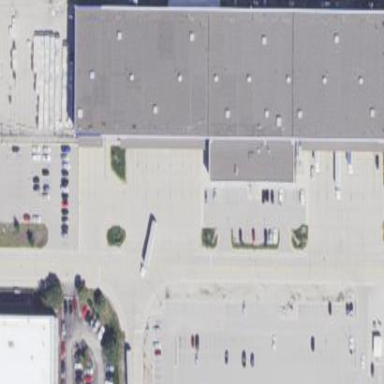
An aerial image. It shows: Industrial building.